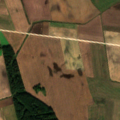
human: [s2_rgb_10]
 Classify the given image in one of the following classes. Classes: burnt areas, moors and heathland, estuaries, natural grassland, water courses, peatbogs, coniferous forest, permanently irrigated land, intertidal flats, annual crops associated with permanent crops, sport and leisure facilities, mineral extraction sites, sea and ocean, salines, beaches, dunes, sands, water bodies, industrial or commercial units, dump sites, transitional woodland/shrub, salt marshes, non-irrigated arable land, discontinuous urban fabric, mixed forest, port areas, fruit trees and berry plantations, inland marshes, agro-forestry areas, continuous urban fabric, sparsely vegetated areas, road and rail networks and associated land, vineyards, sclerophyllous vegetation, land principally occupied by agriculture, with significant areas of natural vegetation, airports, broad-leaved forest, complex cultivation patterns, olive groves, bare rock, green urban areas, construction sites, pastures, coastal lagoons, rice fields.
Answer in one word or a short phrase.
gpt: non-irrigated arable land, mixed forest